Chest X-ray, PA view. Patient: 33 years old, sex F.
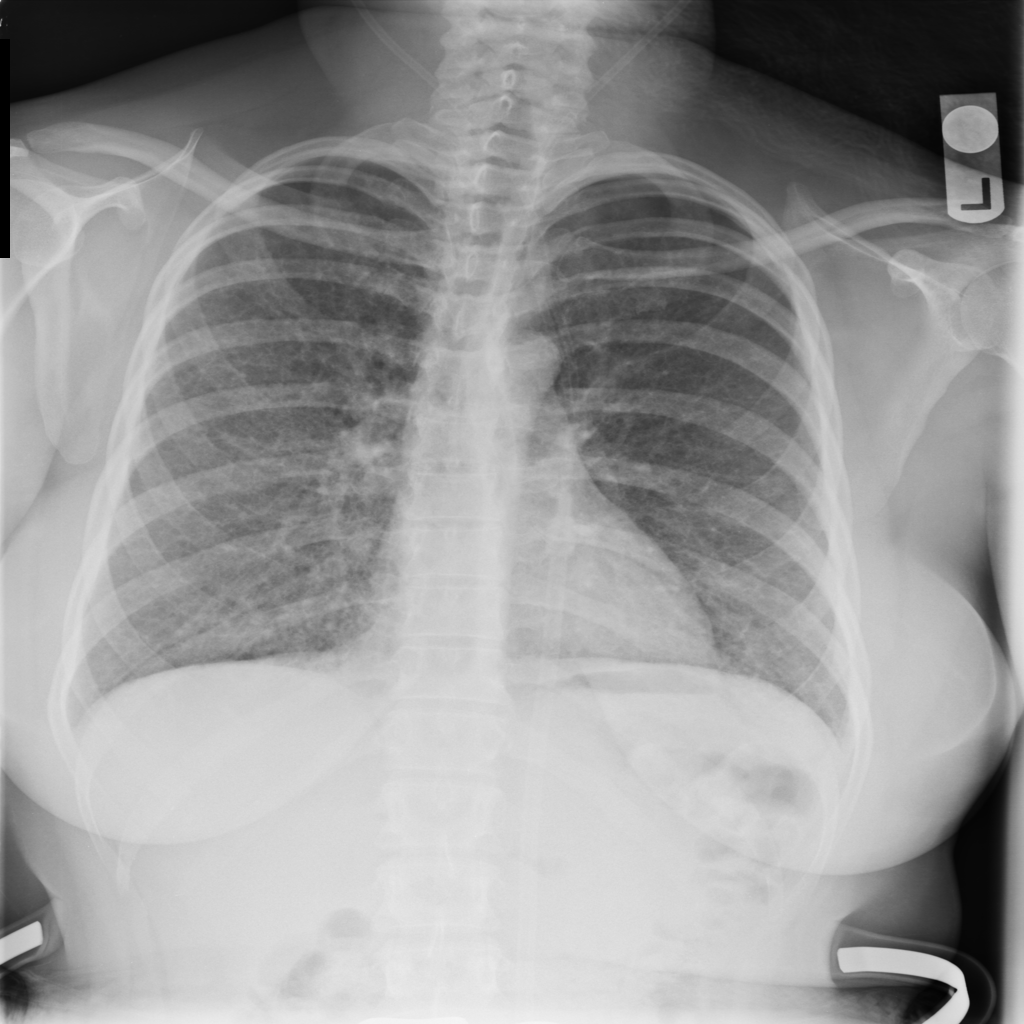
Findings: No Finding